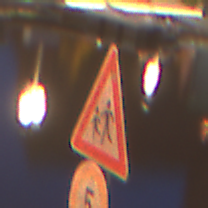
Verkehrszeichen: KinderRechts
Zusatzzeichen unten: Geschwindigkeit5
Umgebung: Outdoor, Urban
Tageszeit: Night
Wetter: PartlyCloudy
Licht: Artificial
Jahreszeit: NotSpecified
Kontrast: HighContrast